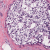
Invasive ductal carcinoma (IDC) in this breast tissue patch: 0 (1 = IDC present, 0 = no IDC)